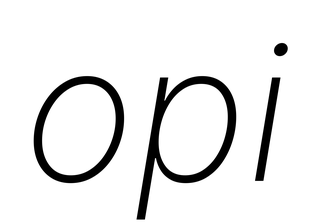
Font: Inter-Italic_ExtraLight_Italic